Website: macys
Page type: billing-address
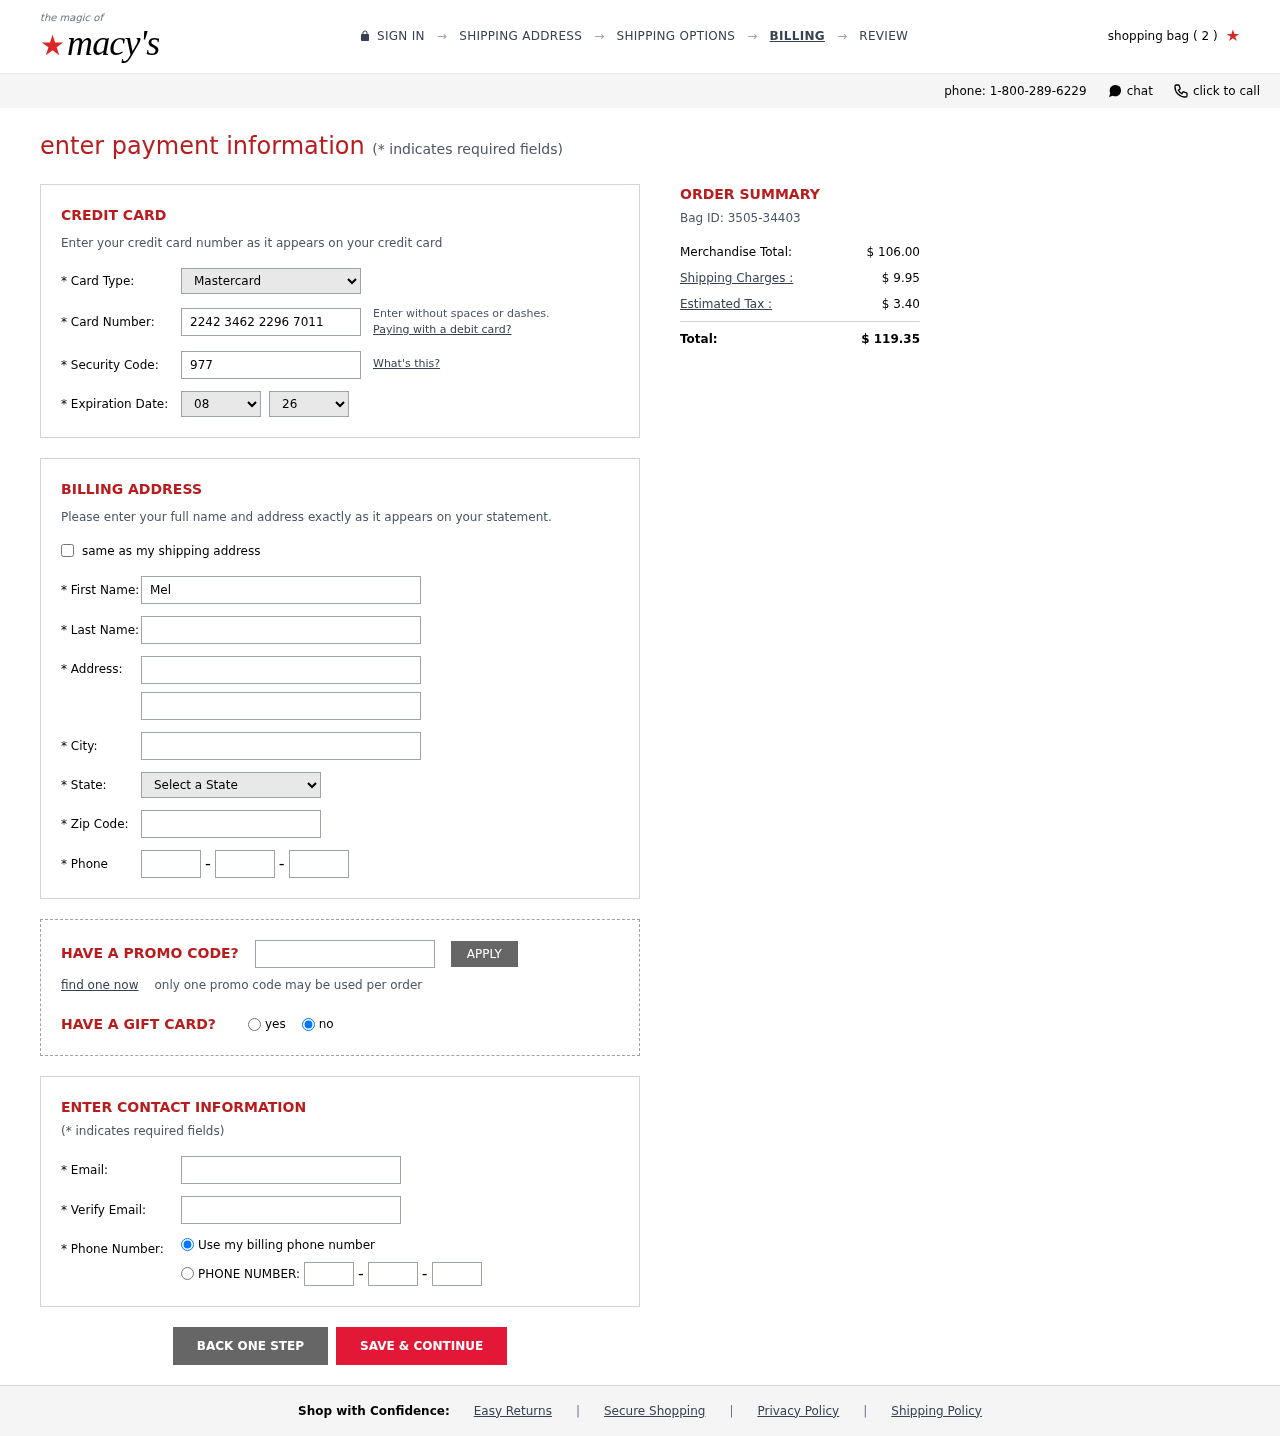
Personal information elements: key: PII_CARD_CVV
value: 977
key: PII_CARD_EXPIRY_MONTH
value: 08
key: PII_CARD_EXPIRY_YEAR
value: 26
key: PII_CARD_NUMBER
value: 2242 3462 2296 7011
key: PII_CARD_TYPE
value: Mastercard
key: PII_CITY
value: Port Melindafurt
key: PII_EMAIL
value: mingram@gmail.com
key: PII_FIRSTNAME
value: Melanie
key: PII_LASTNAME
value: Ingram
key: PII_PHONE_AREA
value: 948
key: PII_PHONE_PREFIX
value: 924
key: PII_PHONE_SUFFIX
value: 5893
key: PII_POSTCODE
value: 97086
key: PII_STATE_ABBR
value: HI
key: PII_STREET
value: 8026 Andersen Stream Suite 610
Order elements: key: ORDER_NUM_ITEMS
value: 2
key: ORDER_ID
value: Bag ID: 3505-34403
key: ORDER_SUBTOTAL
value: $ 106.00
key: ORDER_SHIPPING_COST
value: $ 9.95
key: ORDER_TAX
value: $ 3.40
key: ORDER_TOTAL
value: $ 119.35